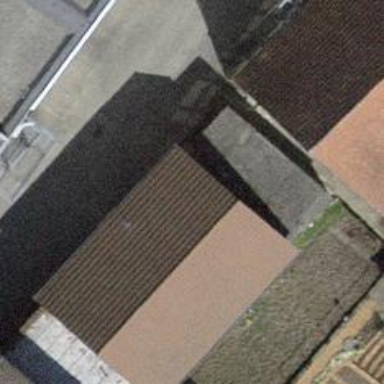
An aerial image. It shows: Building with tile roof.